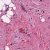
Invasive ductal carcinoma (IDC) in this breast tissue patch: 0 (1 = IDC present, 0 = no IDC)